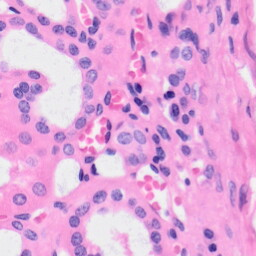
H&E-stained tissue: Kidney